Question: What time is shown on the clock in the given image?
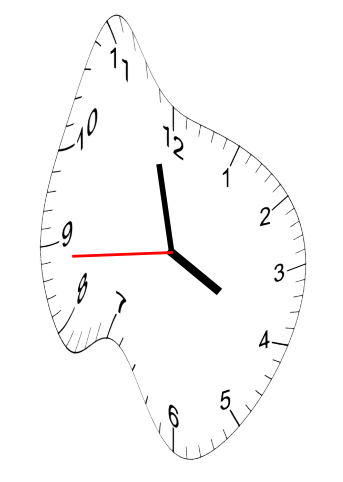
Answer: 03:57:44